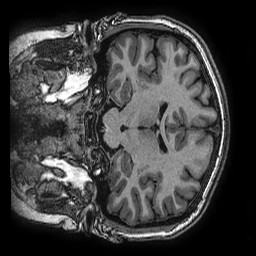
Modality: T1w
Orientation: coronal
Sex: female
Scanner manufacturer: ge
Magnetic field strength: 3 T
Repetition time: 0.0077 s
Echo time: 0.003436 s